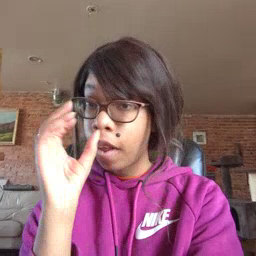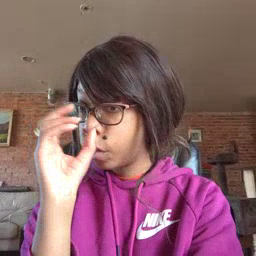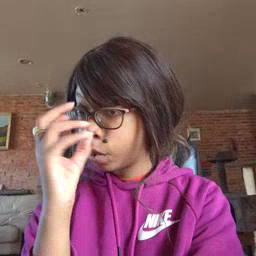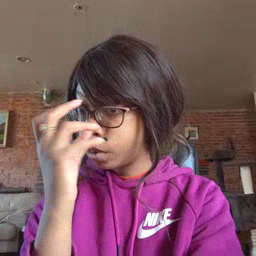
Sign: clown